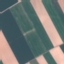
Label: AnnualCrop